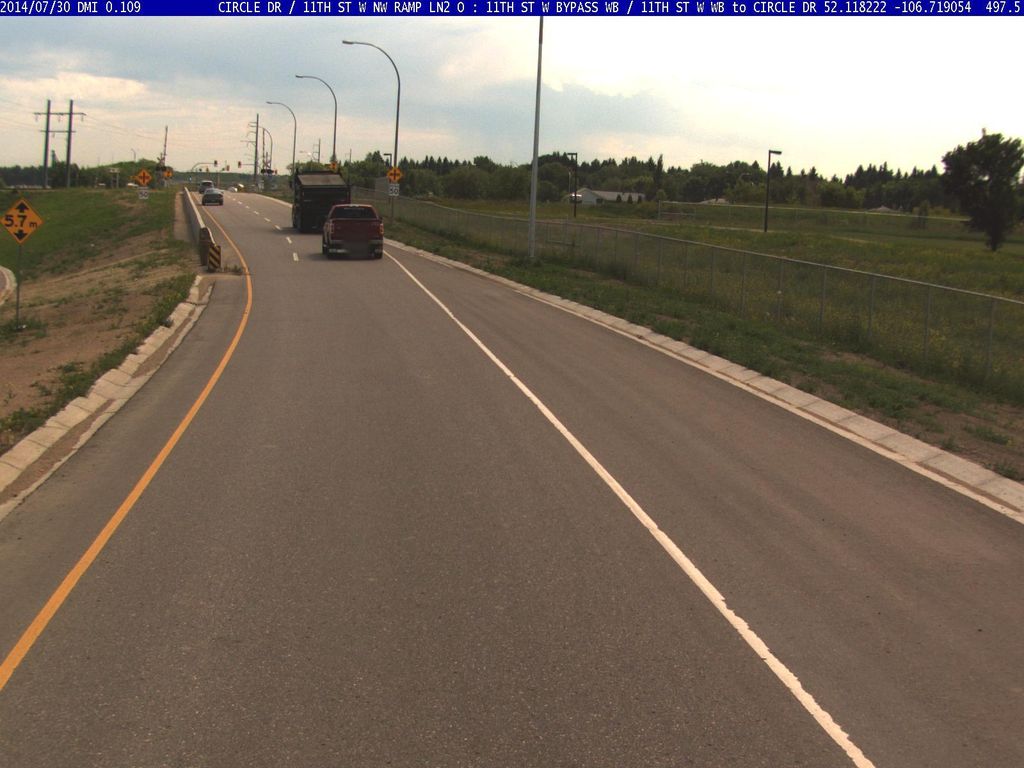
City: saskatoon